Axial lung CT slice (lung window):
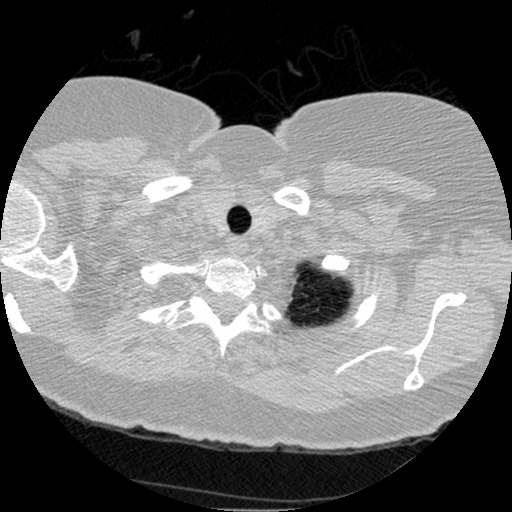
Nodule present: no